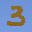
Label: 3